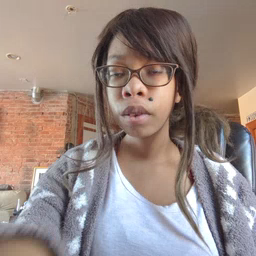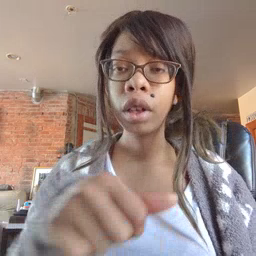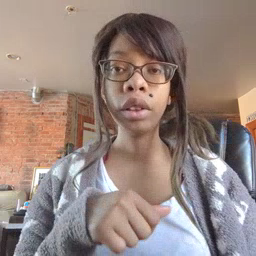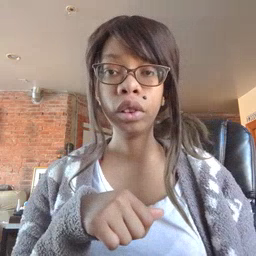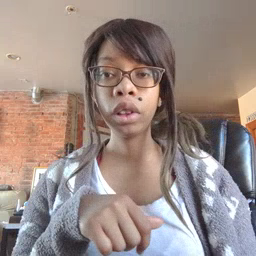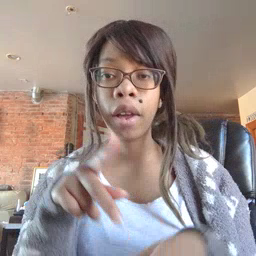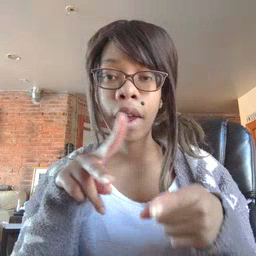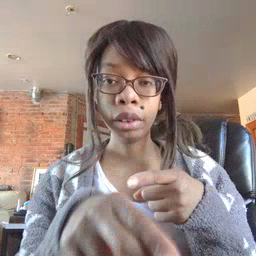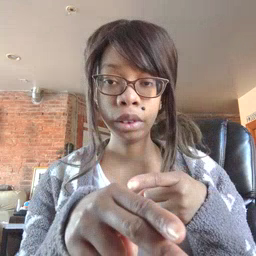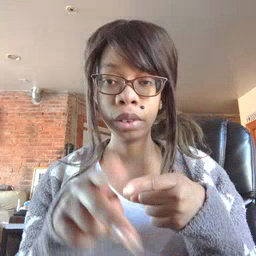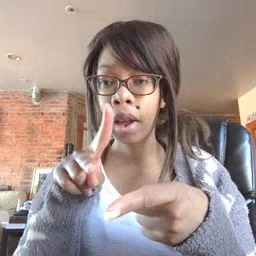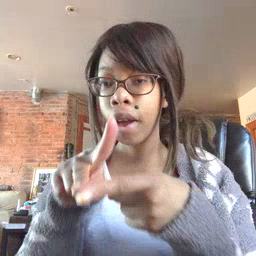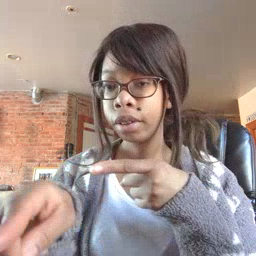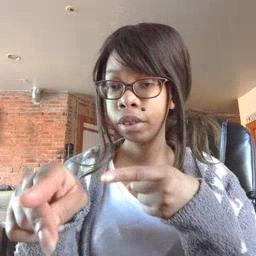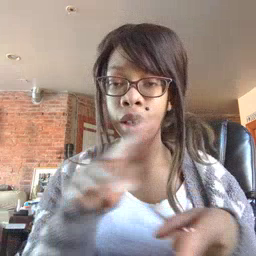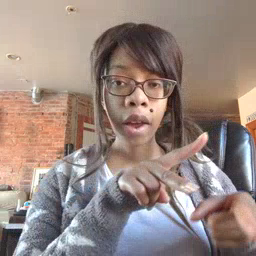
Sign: cut